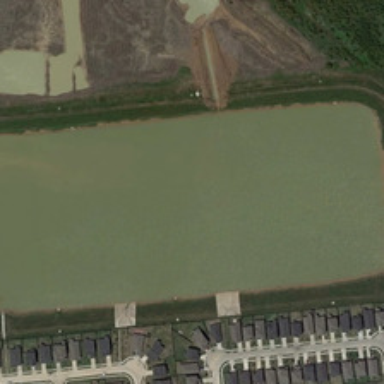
Many small buildings and some bareland are in two sides of a green rectangular pond .